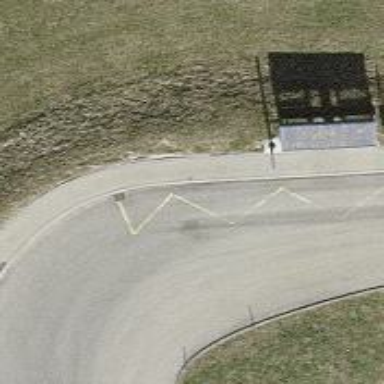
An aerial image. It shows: Public transport stop position.